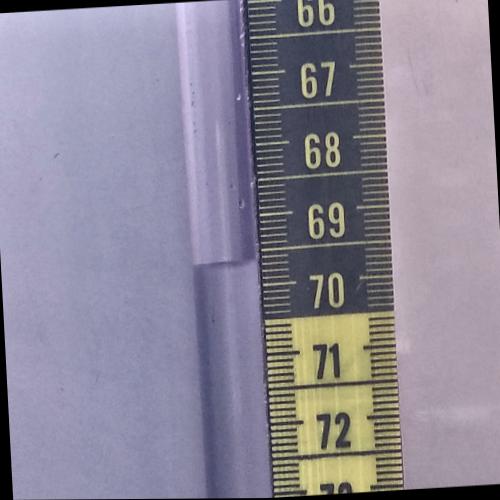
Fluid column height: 69.6 cm